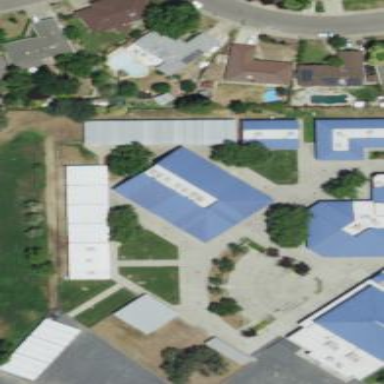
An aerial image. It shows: School building.